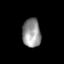
Tissue: skin
Cell type: Epithelial cells
Senescence score: 0.2846
Nuclear area (px): 523
Mean DAPI intensity: 146.042